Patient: sex M, age 78
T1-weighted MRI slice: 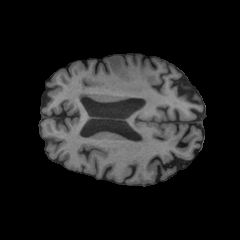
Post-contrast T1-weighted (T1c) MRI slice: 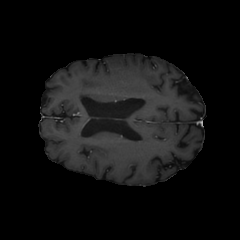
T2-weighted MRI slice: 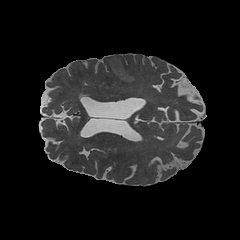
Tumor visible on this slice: yes
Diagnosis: Astrocytoma, IDH-wildtype
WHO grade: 3